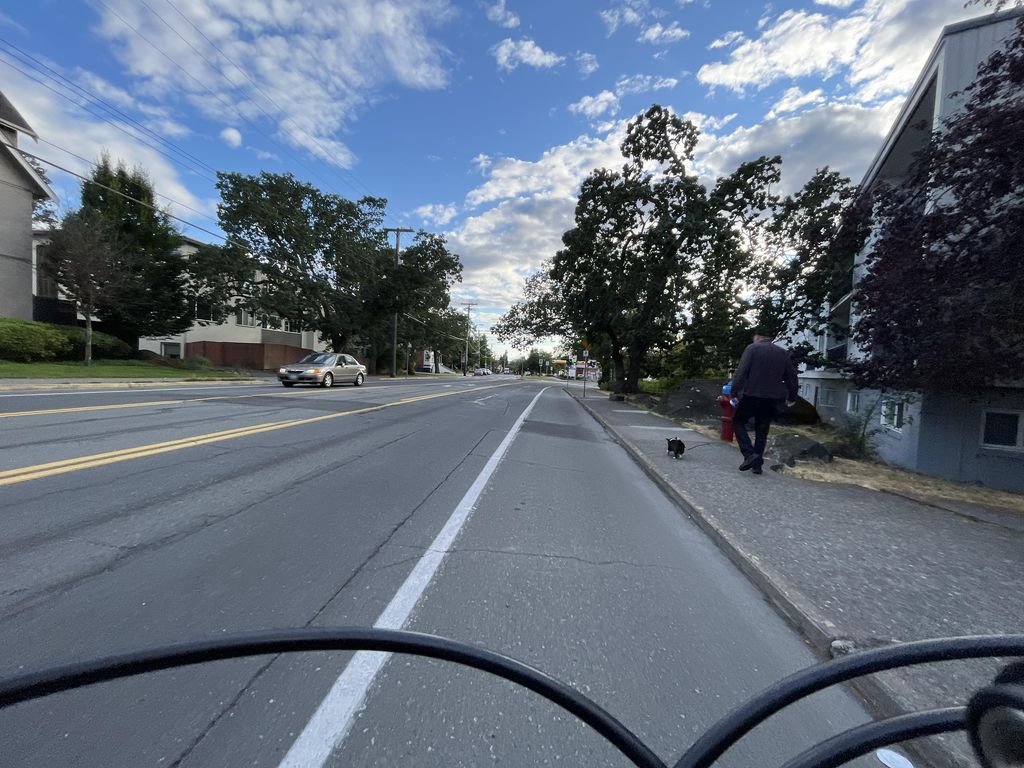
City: victoria